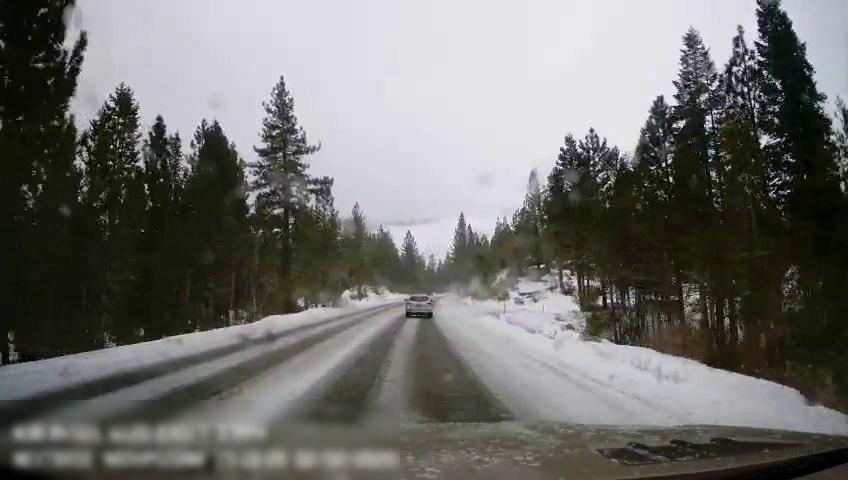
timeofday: Day
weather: Snowy
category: Drivable Space
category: Vehicles | SUV
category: Lanes | Opposite Lane